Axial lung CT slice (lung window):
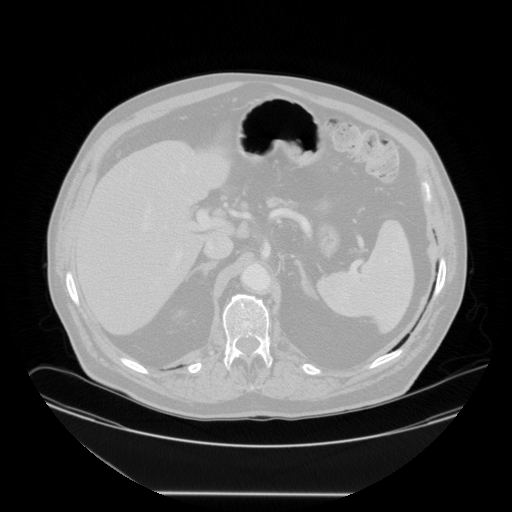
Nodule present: no